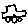
Label: car